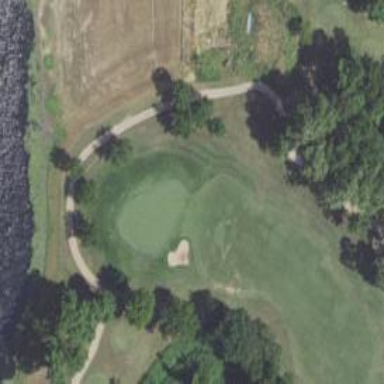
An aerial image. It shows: Golf fairway surrounded by grass.